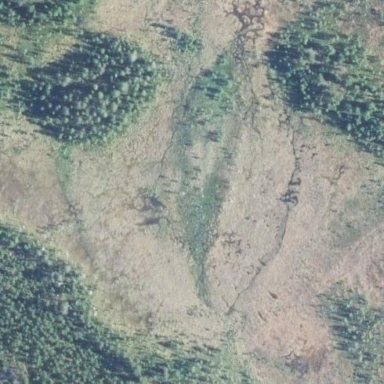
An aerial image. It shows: Bog wetland area.